The image is an STFT spectrogram (time versus frequency) of a rolling-element bearing's vibration signal. Determine the bearing's health state. Answer with exactly one of: normal, inner_race, outer_race, ball.
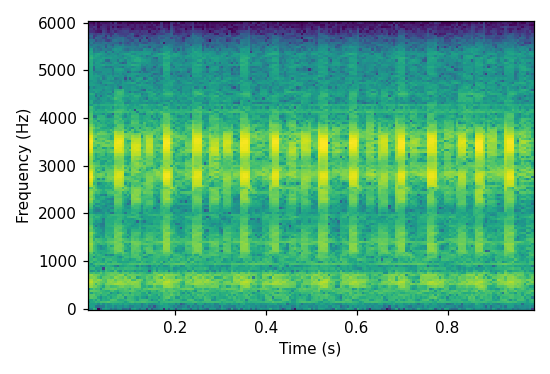
Answer: outer_race